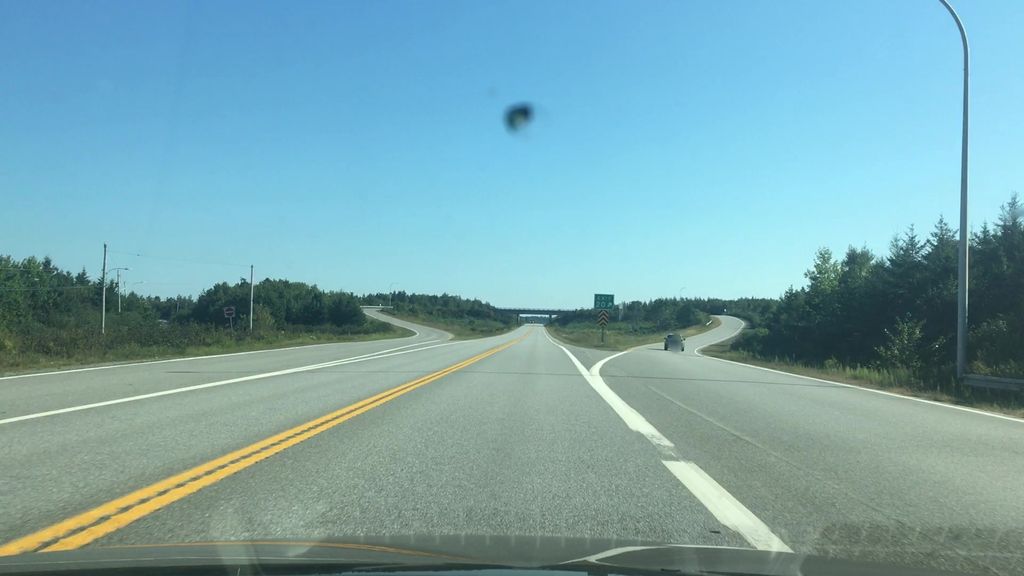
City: halifax